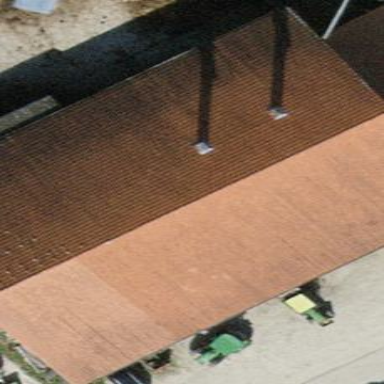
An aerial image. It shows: Gabled roof on farm auxiliary building.